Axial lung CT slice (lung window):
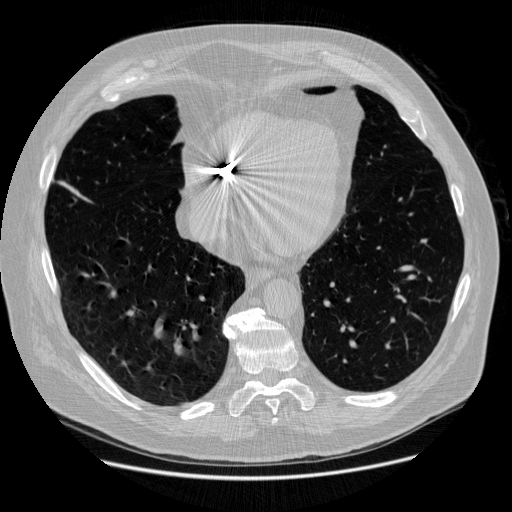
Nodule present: no